Question: I've 2 arrays '@arr' & '@arr1' each having 10 elements stored in it.
I need to print a table with header.
I need to load these array values into table of 10 rows & 2 columns.
'''
@arr values into 1st column & '@arr1' into second column.
'''
Table should like something as displayed here. How can I do it in perl scripting?

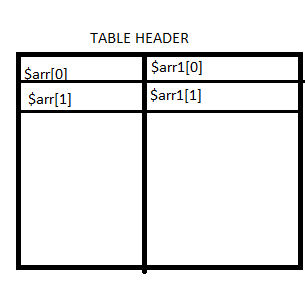
Answer: You can merge your arrays with <URL>. This easily extends to more columns as well.
'''
#!/usr/bin/env perl
use strict;
use warnings;
use Text::Table;
my @arr = 'a' .. 'j';
my @arr1 = 1 .. 10;
my $tb = Text::Table->new("Col 1", "Col 2");
$tb->load( map [$arr[$_], $arr1[$_]], 0 .. $#arr );
print $tb;
'''
Output:
'''
Col 1 Col 2
a 1
b 2
c 3
d 4
e 5
f 6
g 7
h 8
i 9
j 10
'''
If you want to add borders, you can do something like this instead:
'''
my $tb = Text::Table->new(
{is_sep => 1, title => '| ', body => '| '},
"Col 1",
{is_sep => 1, title => ' | ', body => ' | '},
"Col 2",
{is_sep => 1, title => ' |', body => ' |'},
);
$tb->load(map [$arr[$_], $arr1[$_]], 0 .. $#arr);
print $tb->rule('-', '+');
for (0 .. @arr) {
print $tb->table($_);
print $tb->rule('-', '+');
}
'''
Everything above 'my $tb = ...' is unchanged. Personally I'm not a big fan of ascii borders though.